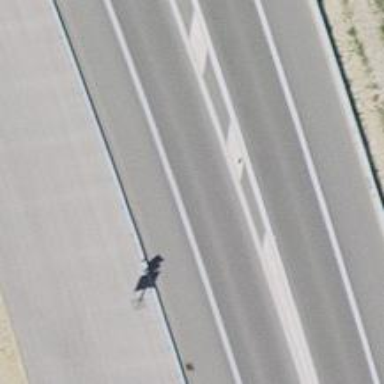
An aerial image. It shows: Asphalt motorway.